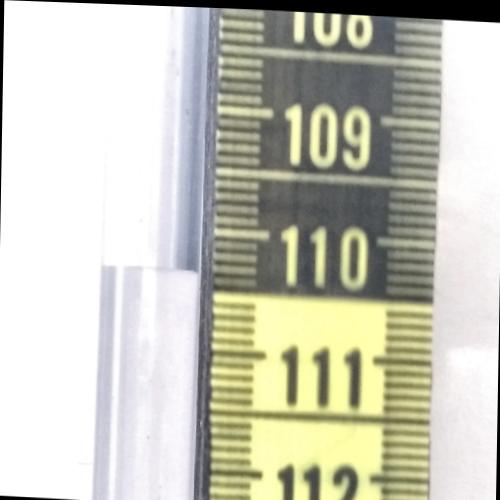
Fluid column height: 110.3 cm